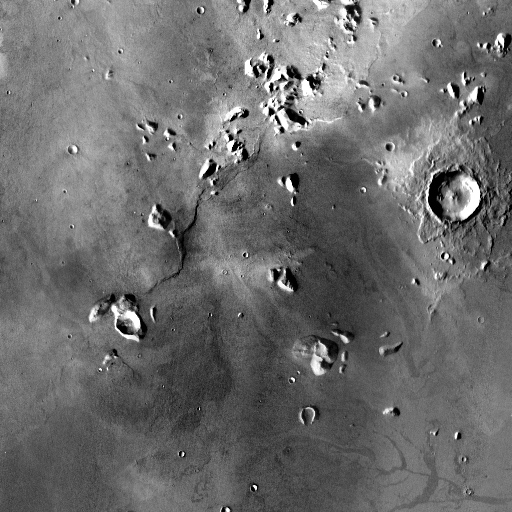
Crater classes present: Background, Other, Layered, Buried